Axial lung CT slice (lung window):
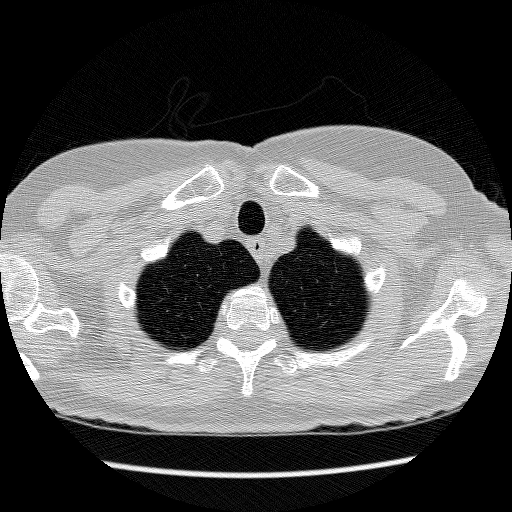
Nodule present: no